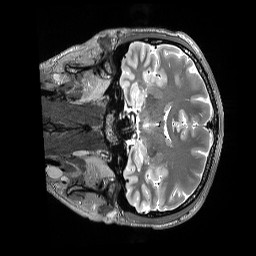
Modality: T2w
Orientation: coronal
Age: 28
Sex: male
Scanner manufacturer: siemens
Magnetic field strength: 3 T
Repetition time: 3.2 s
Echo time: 0.564 s